Interaction volume radius: 5 \u00c5
Interaction volume height: 15 \u00c5
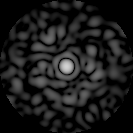
Disorder parameter: 0.8152